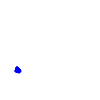
Particle: electron